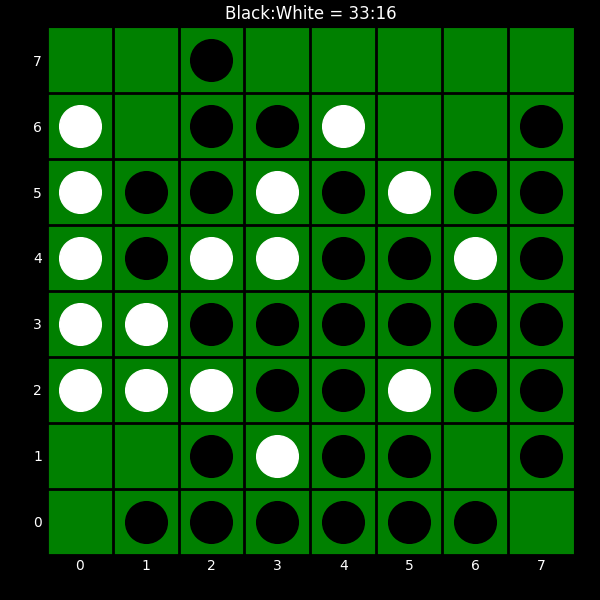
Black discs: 33
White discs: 16